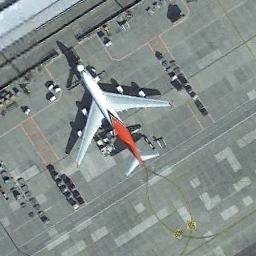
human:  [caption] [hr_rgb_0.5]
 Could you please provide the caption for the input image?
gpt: A plane with the orange mark parked on the open area and some facilities around them .

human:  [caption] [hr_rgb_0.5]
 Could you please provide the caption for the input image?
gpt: There is an orange-patterned plane in a clearing, With many containers next to it .

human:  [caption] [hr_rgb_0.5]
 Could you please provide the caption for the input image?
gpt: A red and white plane is parked next to the buildings .

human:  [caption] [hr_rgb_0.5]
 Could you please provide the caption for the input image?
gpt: Here is a large plane with a red tail .

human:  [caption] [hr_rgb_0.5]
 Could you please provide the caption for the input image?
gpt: There is an airplane in the parking lot .